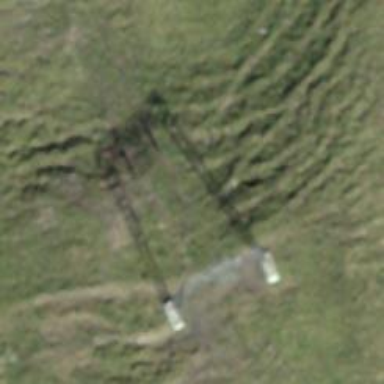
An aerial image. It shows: Pylon for aerialway.